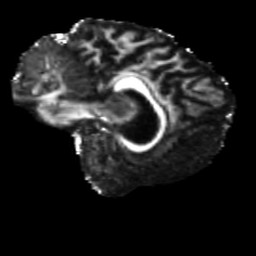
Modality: FA
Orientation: sagittal
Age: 74
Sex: female
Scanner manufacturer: siemens
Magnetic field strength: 3 T
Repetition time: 5.25 s
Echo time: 0.08 s